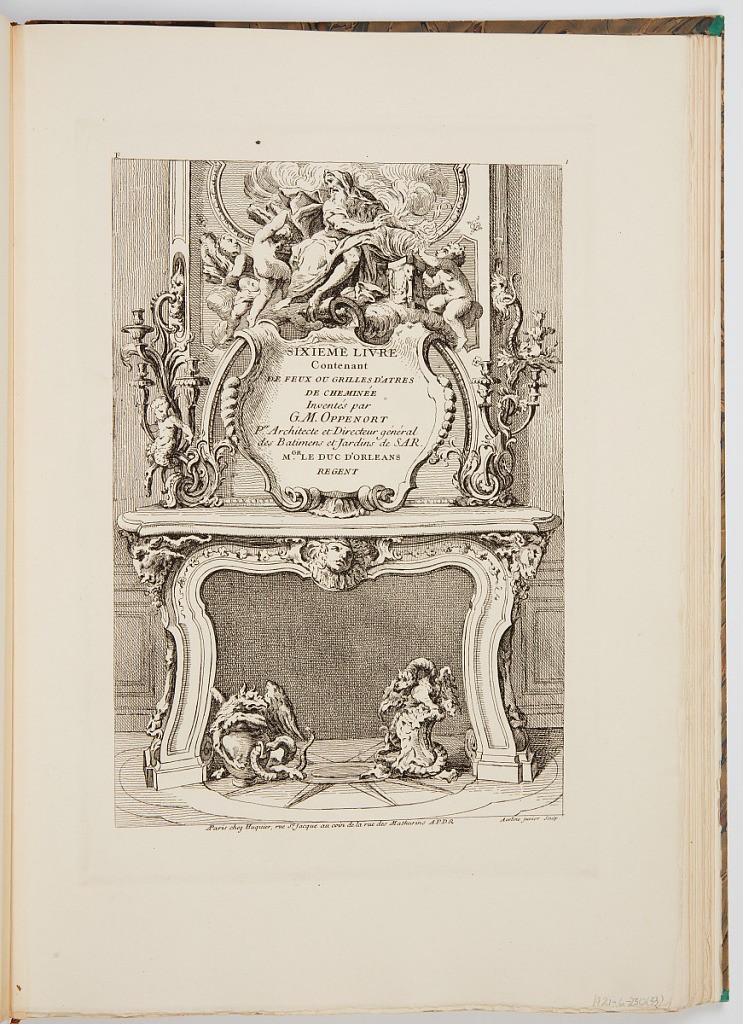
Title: Title Page
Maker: Gilles-Marie Oppenord, French, 1672–1742
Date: ca. 1900
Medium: Photomechanical print
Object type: Bound print
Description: Fireplace elevation with the title of the sereies printed in a rocaille cartouche above the mantle. The fireplace has dragon-themed andirons. The plate is signed and numbered.